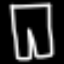
Label: pants